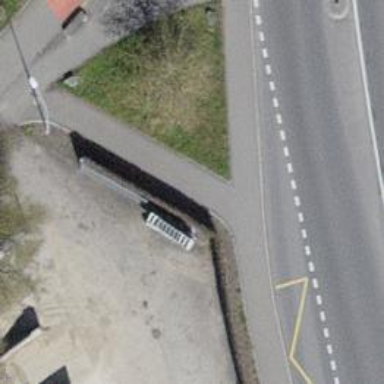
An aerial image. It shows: Sidewalk.